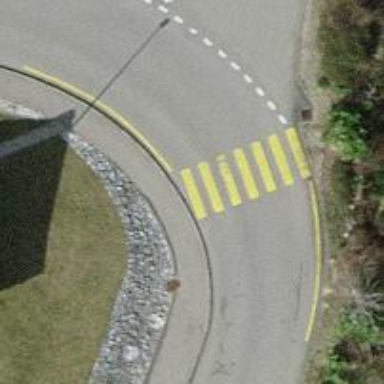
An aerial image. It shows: Uncontrolled crossing on the road.